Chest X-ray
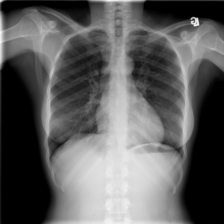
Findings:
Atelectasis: negative
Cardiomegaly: negative
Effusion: negative
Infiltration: negative
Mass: negative
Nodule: negative
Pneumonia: negative
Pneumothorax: negative
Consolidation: negative
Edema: negative
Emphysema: negative
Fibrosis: negative
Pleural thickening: negative
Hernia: negative